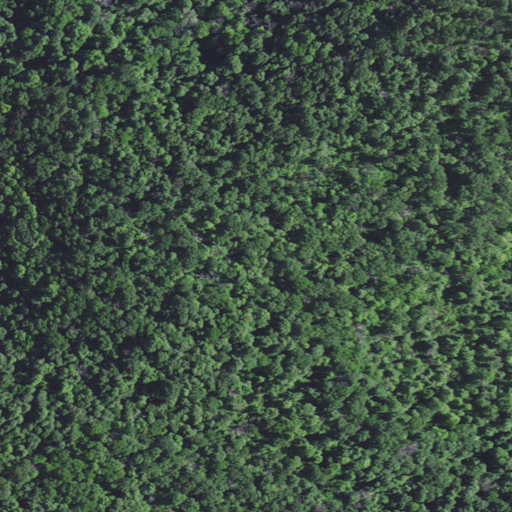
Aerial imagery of ridge(s) in Kentucky named Combs Ridge containing only deciduous forest